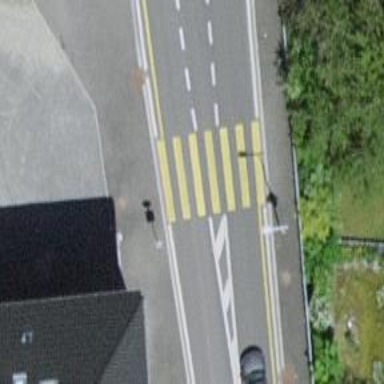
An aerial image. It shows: Uncontrolled crossing on the road.